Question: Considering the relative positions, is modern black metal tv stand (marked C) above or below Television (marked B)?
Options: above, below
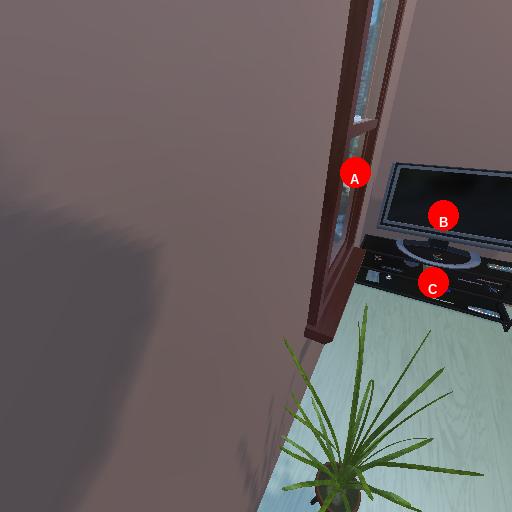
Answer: above